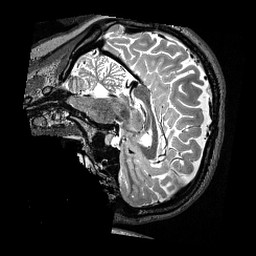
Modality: T2w
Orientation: sagittal
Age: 24
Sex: female
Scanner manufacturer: siemens
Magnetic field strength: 3 T
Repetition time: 3.2 s
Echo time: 0.479 s